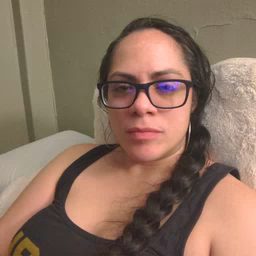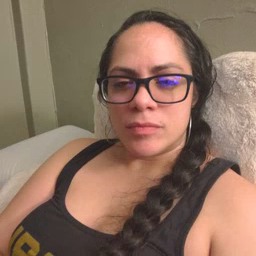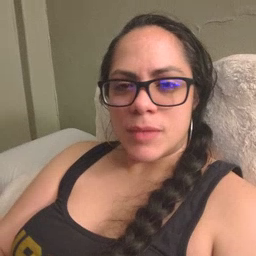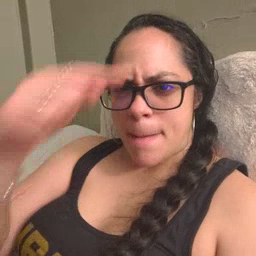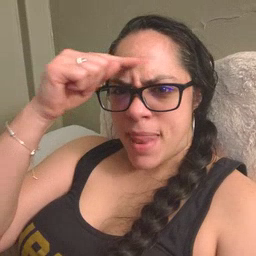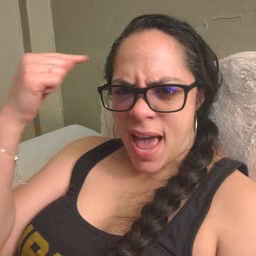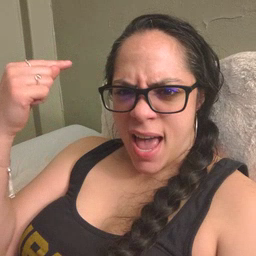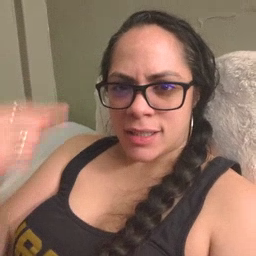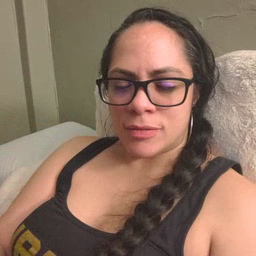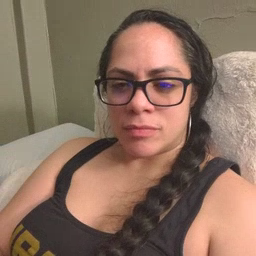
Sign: black